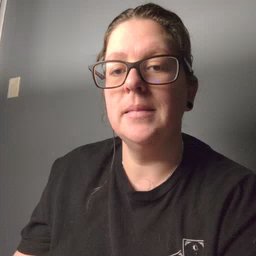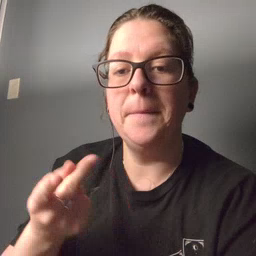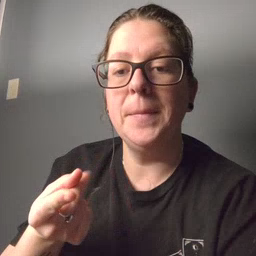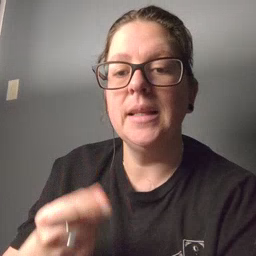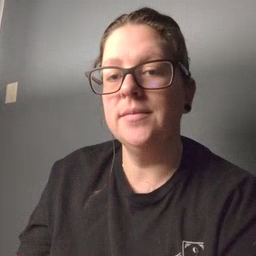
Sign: puppy